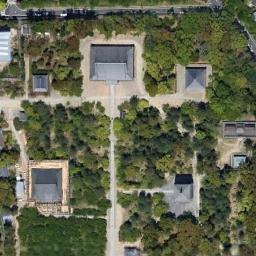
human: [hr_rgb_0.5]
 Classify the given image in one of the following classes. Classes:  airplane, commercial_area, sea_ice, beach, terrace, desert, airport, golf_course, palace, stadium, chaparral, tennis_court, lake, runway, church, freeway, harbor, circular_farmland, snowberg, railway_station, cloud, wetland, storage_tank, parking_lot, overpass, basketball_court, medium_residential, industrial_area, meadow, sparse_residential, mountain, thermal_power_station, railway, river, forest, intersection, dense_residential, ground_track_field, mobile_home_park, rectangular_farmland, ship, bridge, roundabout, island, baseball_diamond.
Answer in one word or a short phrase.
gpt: palace